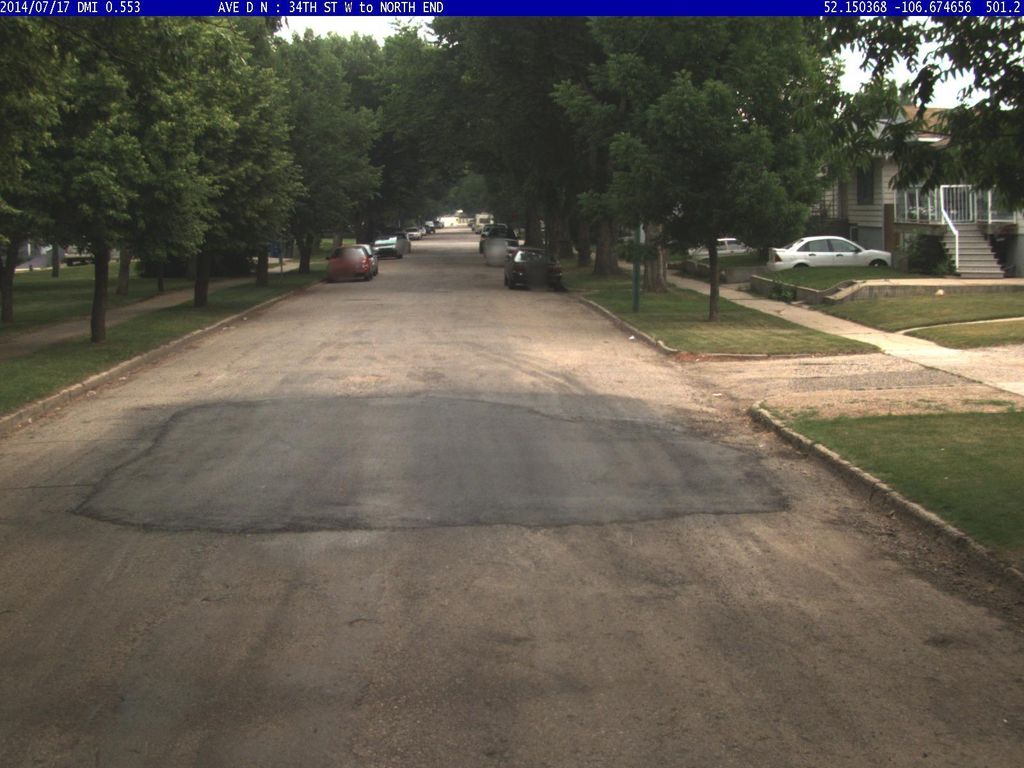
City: saskatoon